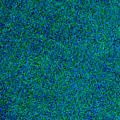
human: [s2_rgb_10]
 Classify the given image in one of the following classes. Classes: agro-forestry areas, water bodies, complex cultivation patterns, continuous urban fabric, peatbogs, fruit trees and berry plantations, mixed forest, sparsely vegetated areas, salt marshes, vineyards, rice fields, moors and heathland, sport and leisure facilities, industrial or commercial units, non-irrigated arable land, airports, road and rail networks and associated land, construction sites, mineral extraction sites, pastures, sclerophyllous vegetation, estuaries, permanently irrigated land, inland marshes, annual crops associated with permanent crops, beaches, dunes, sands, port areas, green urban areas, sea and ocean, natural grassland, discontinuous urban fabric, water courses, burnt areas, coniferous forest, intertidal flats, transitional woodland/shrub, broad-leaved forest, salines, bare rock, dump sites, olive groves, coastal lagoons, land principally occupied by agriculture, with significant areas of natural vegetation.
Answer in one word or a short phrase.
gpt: sea and ocean